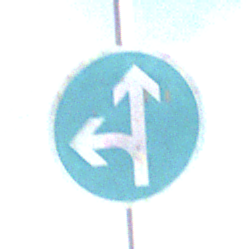
Verkehrszeichen: VorgeschriebeneFahrtrichtungGeradeausOderLinks
Umgebung: Outdoor, Nature
Tageszeit: SunriseSunset
Wetter: PartlyCloudy
Licht: Natural
Jahreszeit: NotSpecified
Kontrast: HighContrast